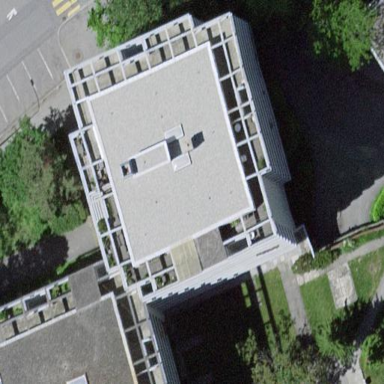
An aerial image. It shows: Image showing building with apartments.